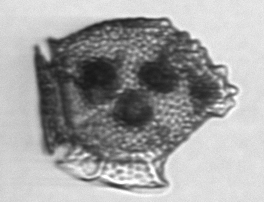
Label: Dinophysis_norvegica